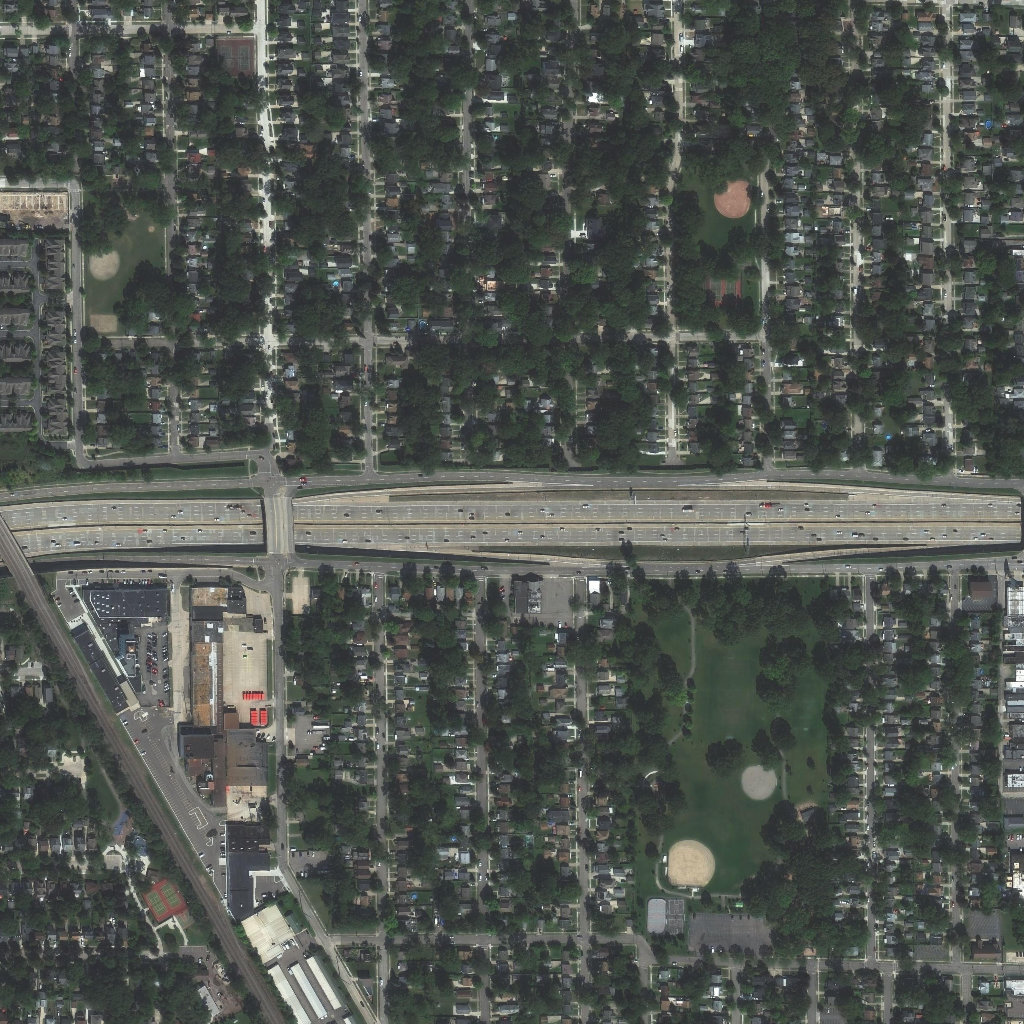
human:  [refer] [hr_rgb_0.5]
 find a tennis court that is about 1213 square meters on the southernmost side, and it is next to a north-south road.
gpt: <box>[[13, 85, 18, 90, 0]]</box>

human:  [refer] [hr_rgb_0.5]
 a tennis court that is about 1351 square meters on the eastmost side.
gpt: <box>[[68, 26, 72, 30, 0]]</box>